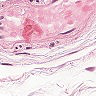
Metastatic tissue present: no